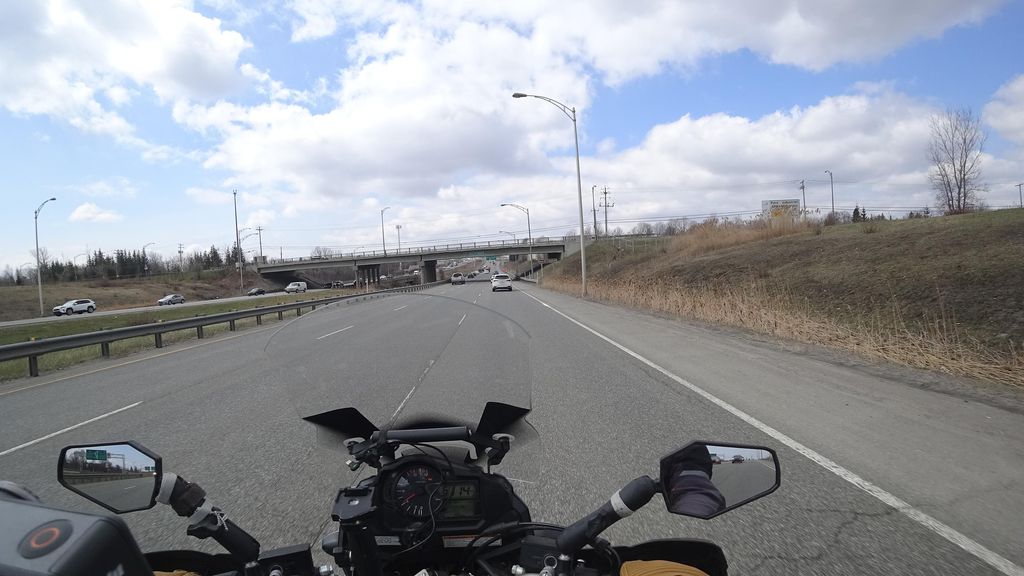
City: quebec_city